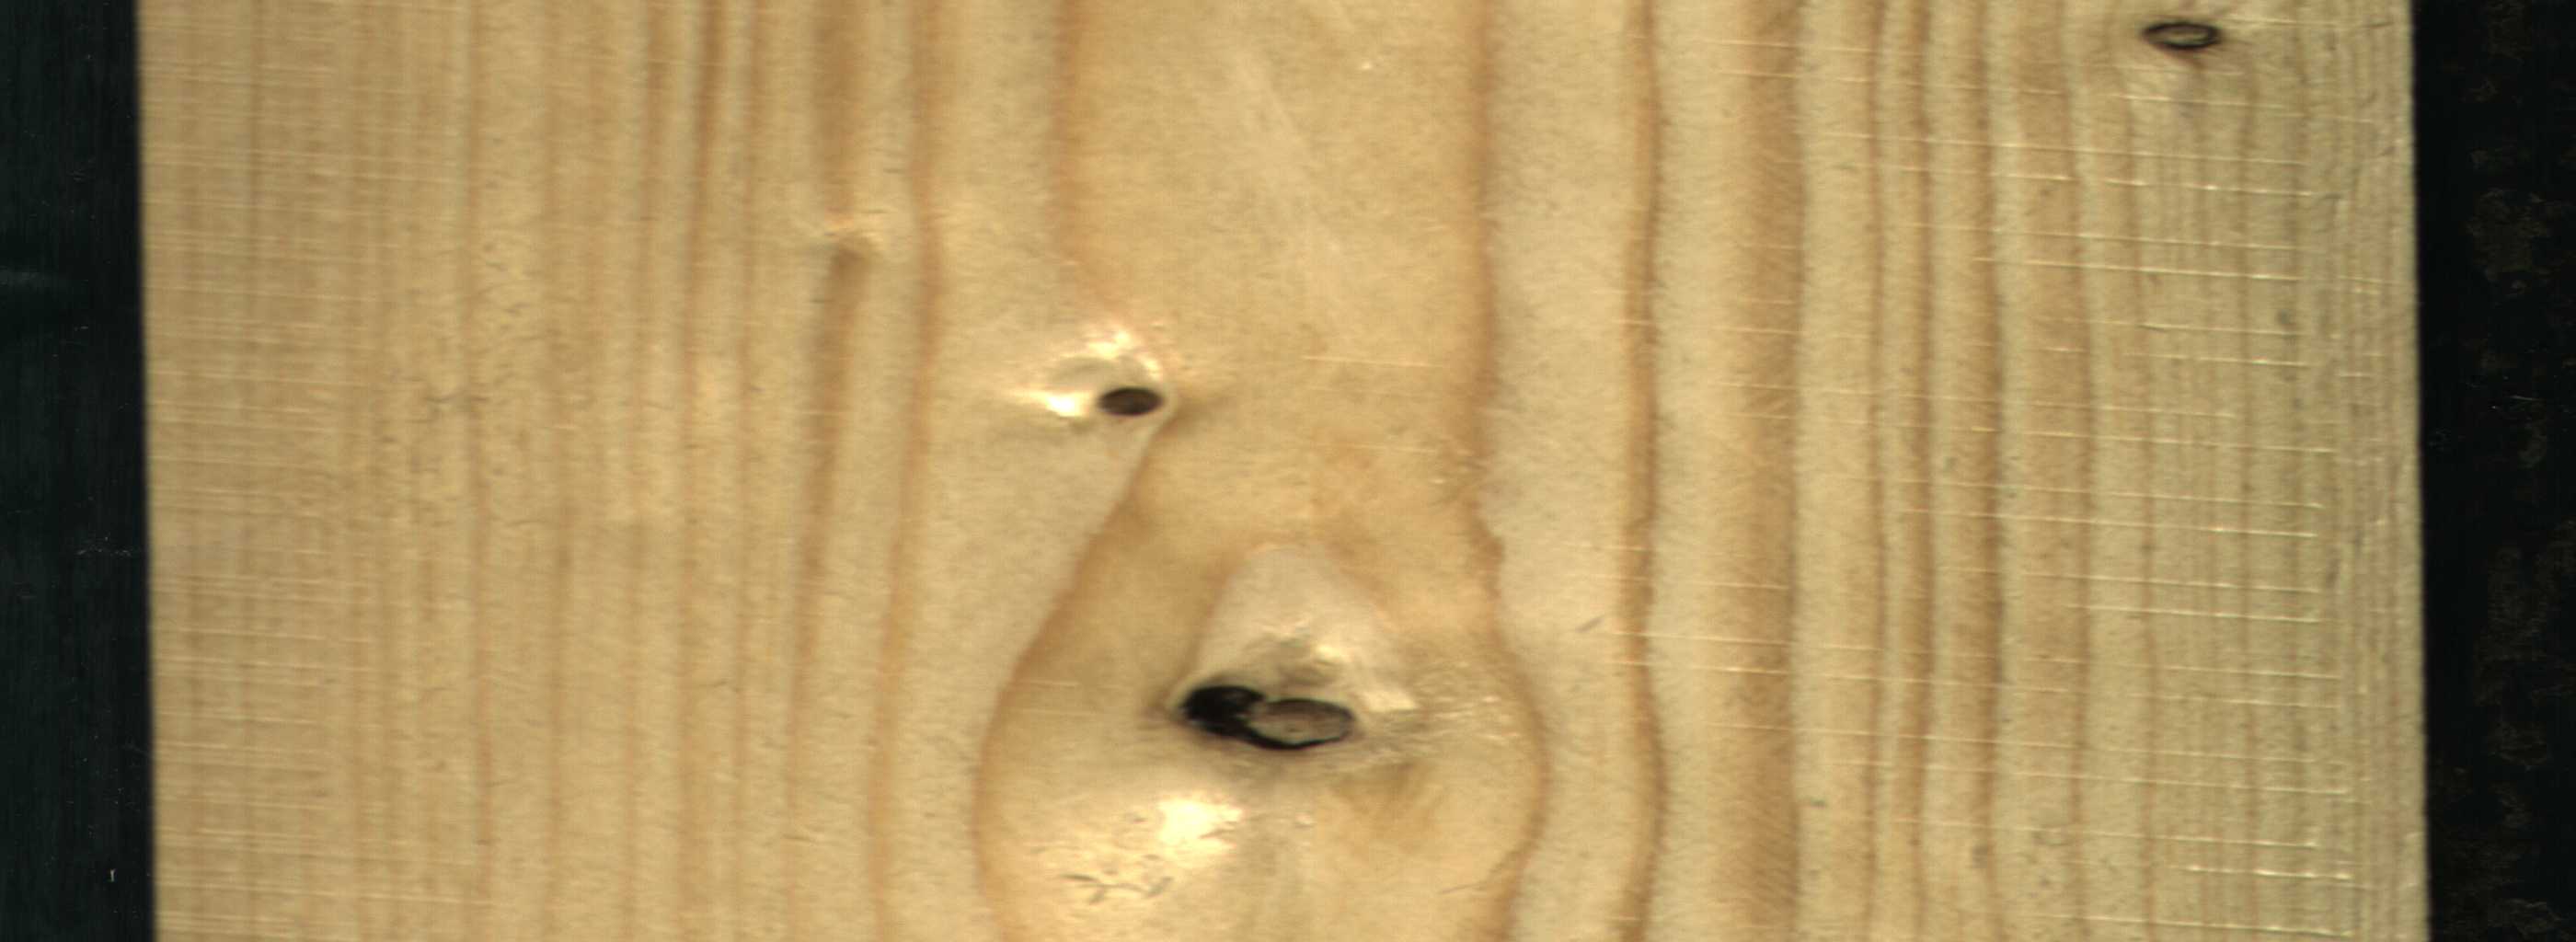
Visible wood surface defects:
Dead_Knot
Dead_Knot
Dead_Knot